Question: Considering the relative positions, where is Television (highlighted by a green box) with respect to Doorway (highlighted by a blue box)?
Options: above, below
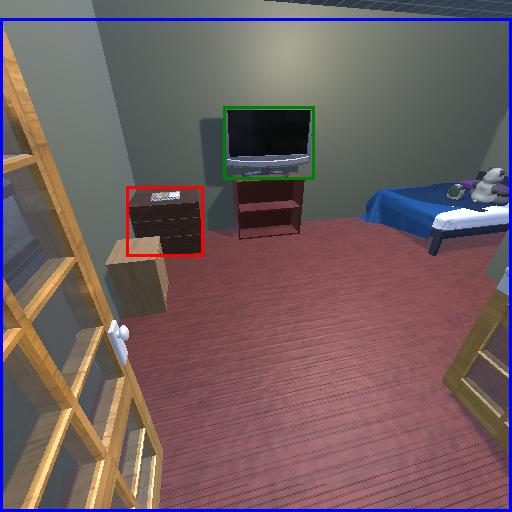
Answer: above